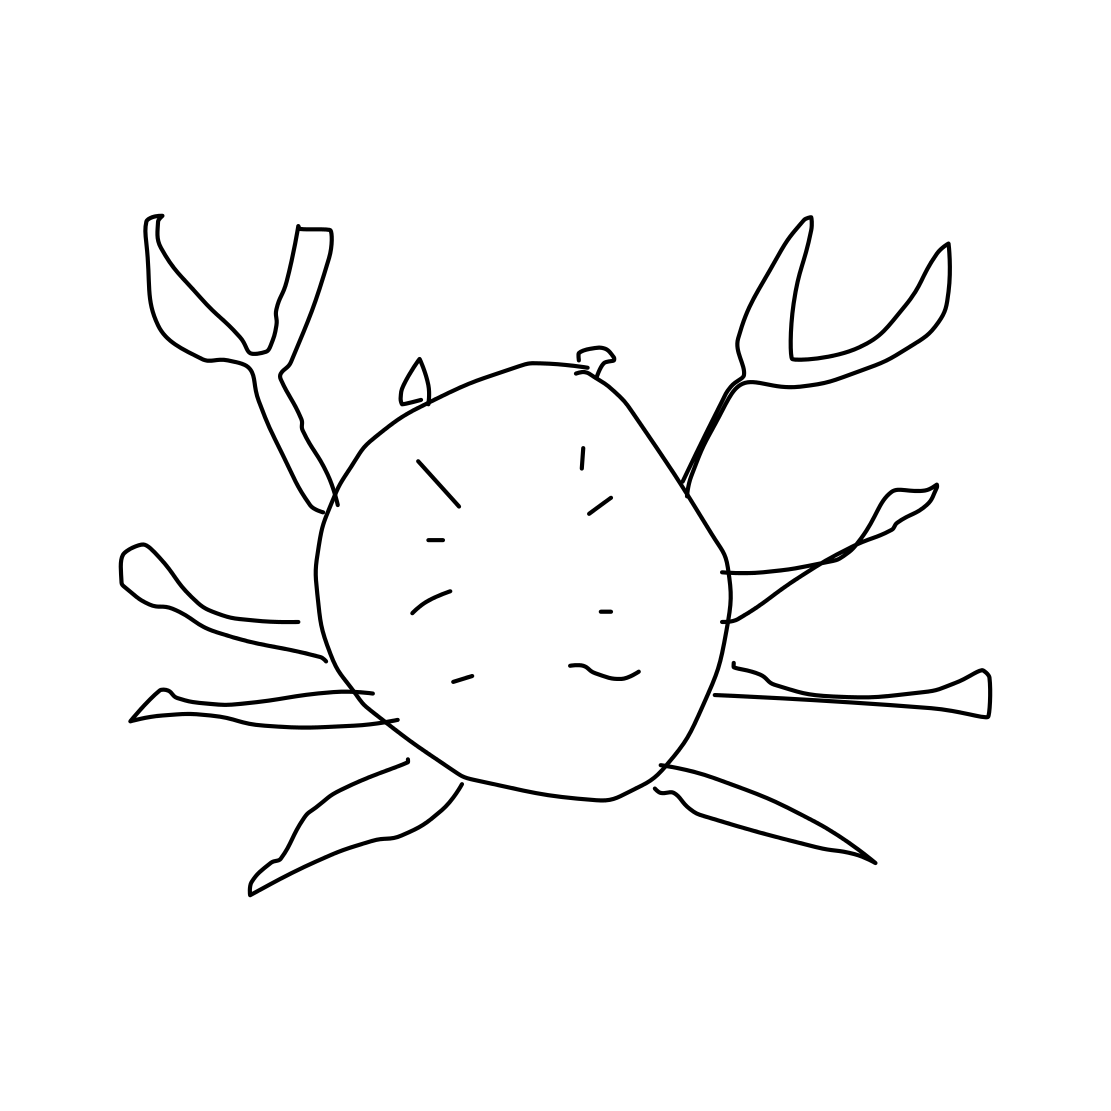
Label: crab